Interaction volume radius: 10 \u00c5
Interaction volume height: 45 \u00c5
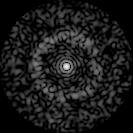
Disorder parameter: 0.8316